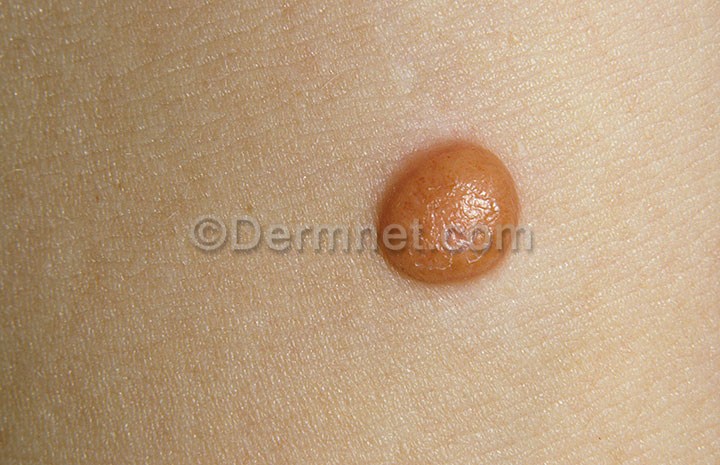
Disease: Melanoma Skin Cancer Nevi and Moles